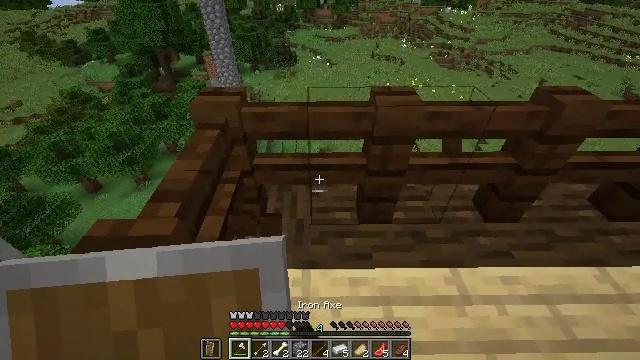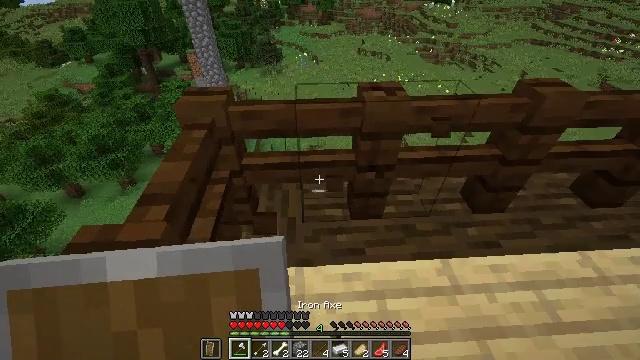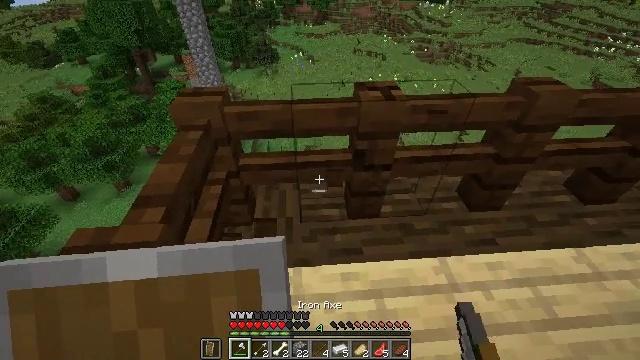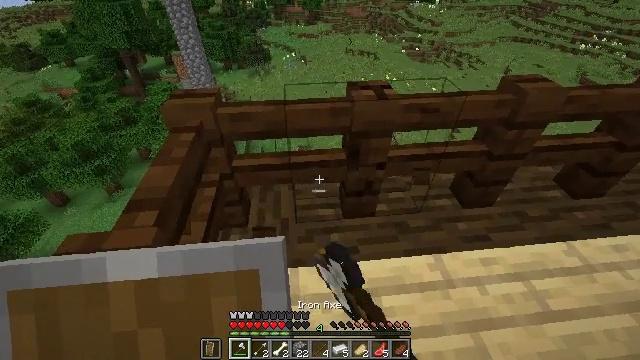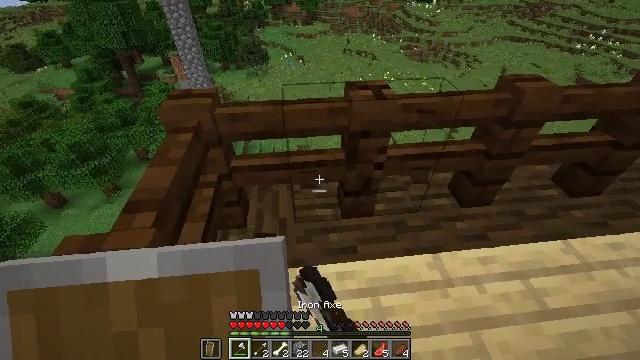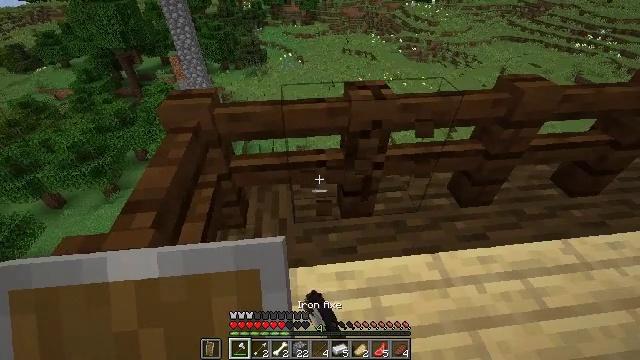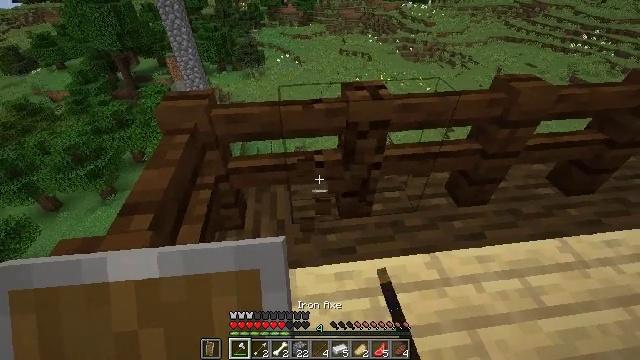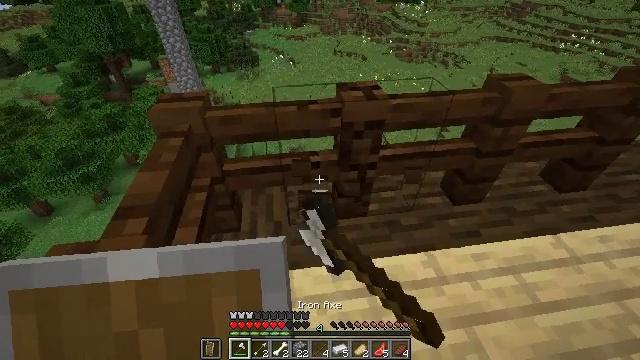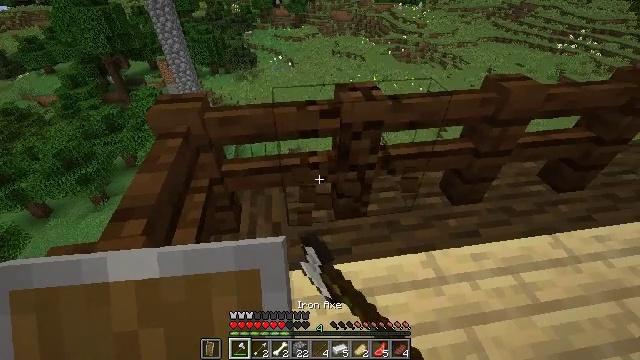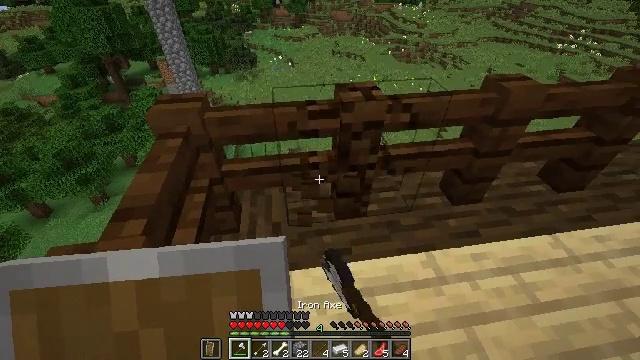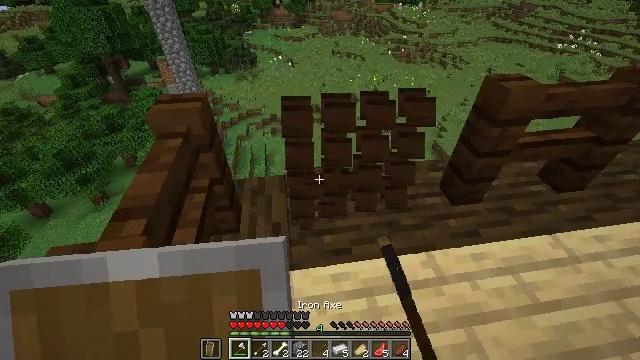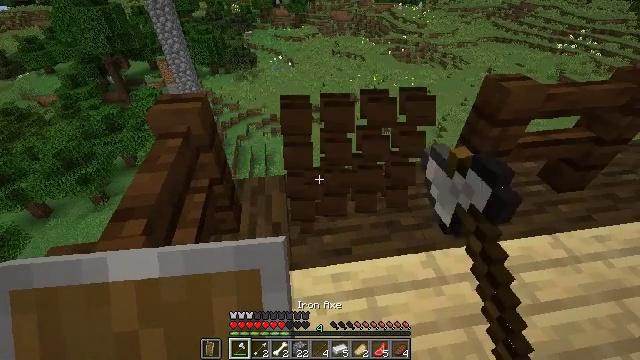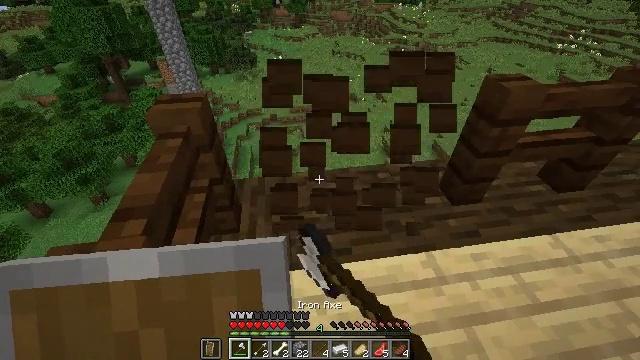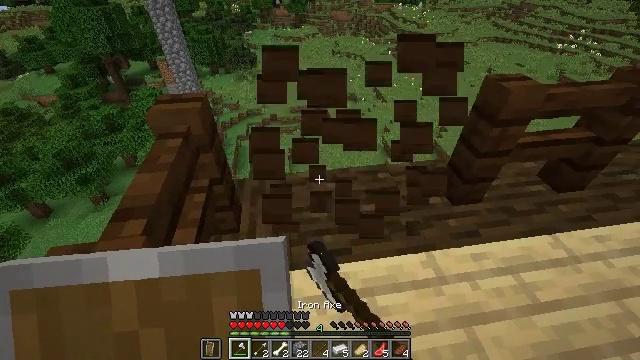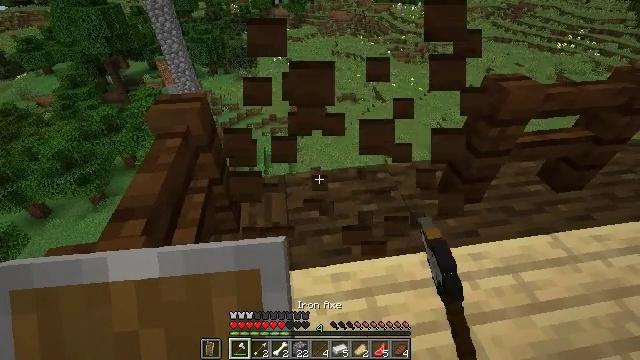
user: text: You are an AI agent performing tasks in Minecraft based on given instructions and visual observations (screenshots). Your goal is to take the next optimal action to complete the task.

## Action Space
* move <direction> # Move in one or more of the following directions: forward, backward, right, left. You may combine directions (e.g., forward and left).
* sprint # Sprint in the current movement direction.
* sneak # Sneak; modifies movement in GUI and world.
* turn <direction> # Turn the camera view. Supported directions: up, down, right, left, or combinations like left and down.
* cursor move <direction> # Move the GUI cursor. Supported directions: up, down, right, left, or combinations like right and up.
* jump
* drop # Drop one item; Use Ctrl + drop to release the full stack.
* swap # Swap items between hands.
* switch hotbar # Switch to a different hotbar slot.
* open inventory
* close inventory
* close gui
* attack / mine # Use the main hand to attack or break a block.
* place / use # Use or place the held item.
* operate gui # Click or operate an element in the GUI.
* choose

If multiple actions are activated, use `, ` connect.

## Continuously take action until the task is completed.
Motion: motion action
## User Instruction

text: Break the dark oak fence to pick it up.
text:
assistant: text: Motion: turn right, attack / mine
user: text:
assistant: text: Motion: attack / mine
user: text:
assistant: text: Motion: turn right, attack / mine
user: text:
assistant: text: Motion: attack / mine
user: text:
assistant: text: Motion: attack / mine
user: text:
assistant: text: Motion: attack / mine
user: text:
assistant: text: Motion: turn right, attack / mine
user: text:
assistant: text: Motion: attack / mine
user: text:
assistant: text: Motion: attack / mine
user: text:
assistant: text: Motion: attack / mine
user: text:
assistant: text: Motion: attack / mine
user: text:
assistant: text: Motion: attack / mine
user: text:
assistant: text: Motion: attack / mine
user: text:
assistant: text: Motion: attack / mine
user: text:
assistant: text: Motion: attack / mine